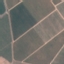
Land use / land cover class: PermanentCrop